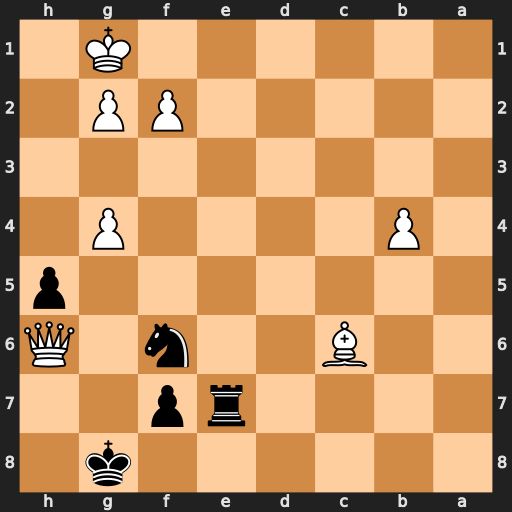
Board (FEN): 6k1/4rp2/2B2n1Q/7p/1P4P1/8/5PP1/6K1
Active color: b
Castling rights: -
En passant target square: -
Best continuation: Re1+ Kh2 Nxg4+ Kg3 Nxh6